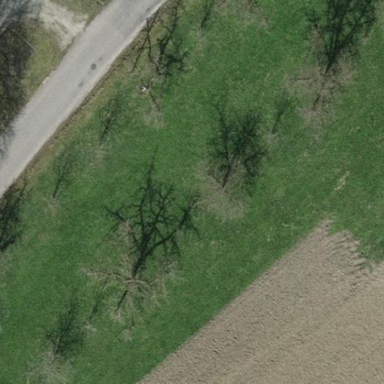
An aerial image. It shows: Orchard.